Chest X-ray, AP view. Patient: 30 years old, sex M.
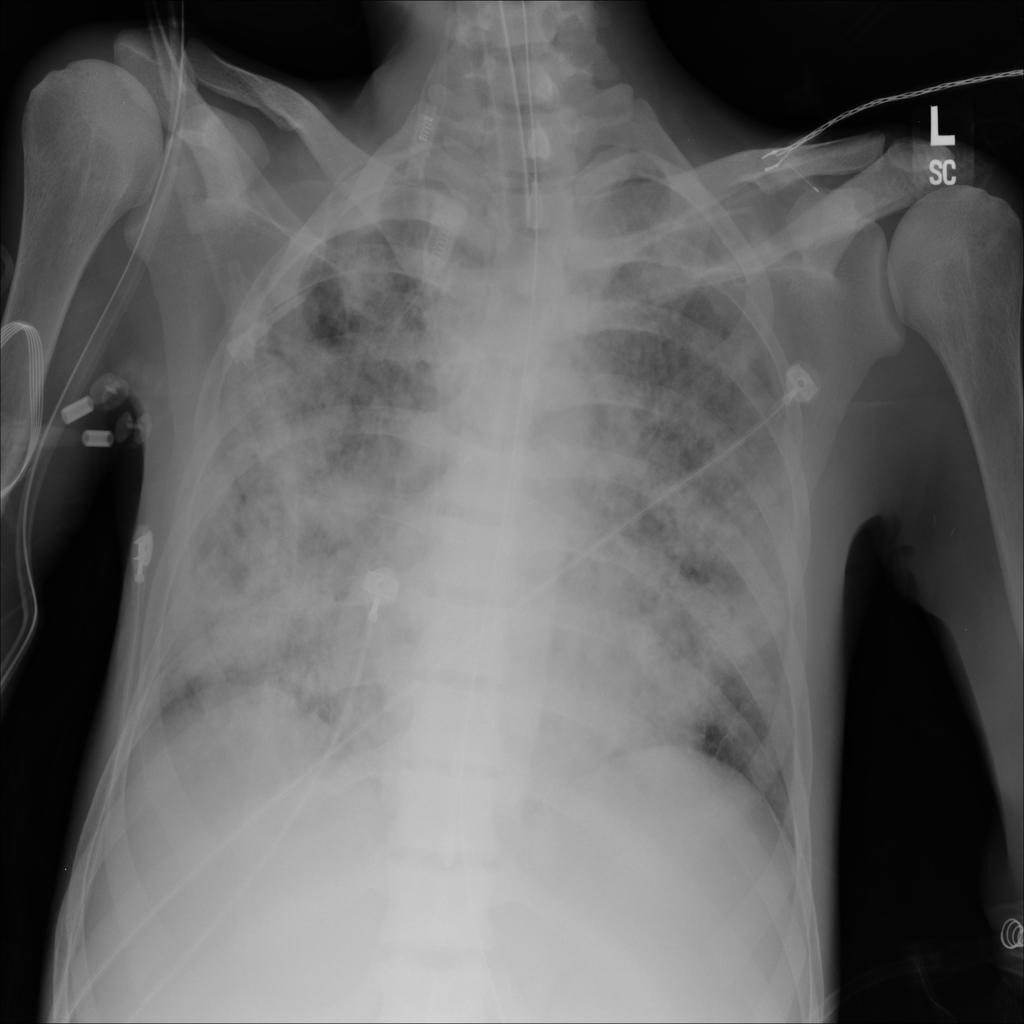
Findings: No Finding